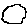
Label: cloud